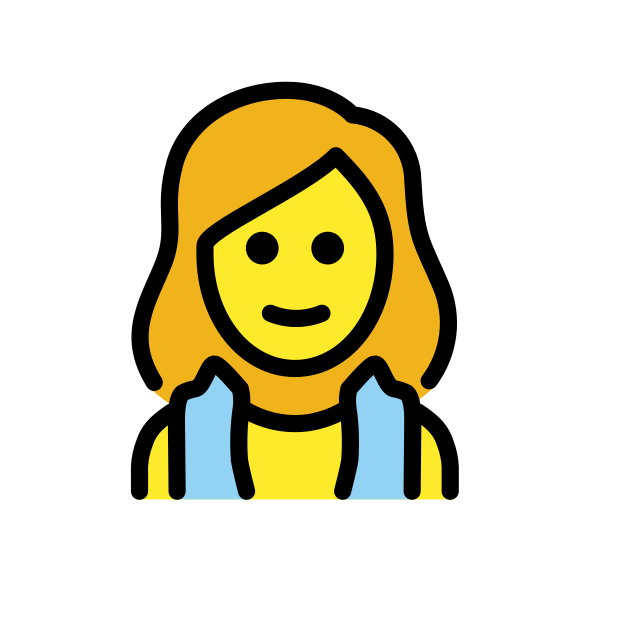
woman in steamy room